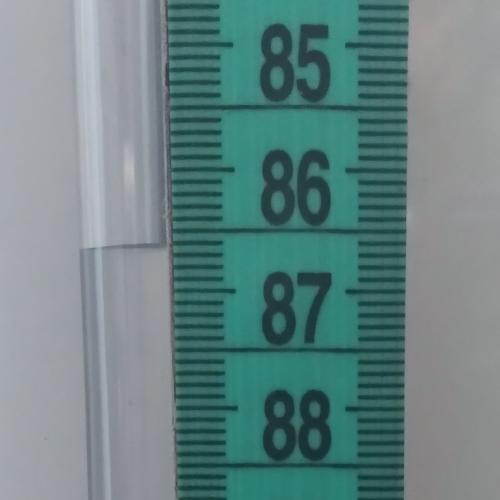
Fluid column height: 86.6 cm